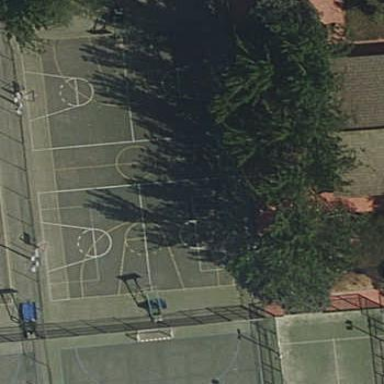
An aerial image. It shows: Tennis court on pitch designated for leisure land.